Question: I was just viewing the cookies Facebook has set in my browser, when I noticed that the value for the 'expires' attribute is in a format different from that specified in the RFC 2109. The default standard is ';expires=Weekday, DD-MON-YY HH:MM::SS GMT', like . However, FB is using something like . How come it is being considered legitimate by the browsers?

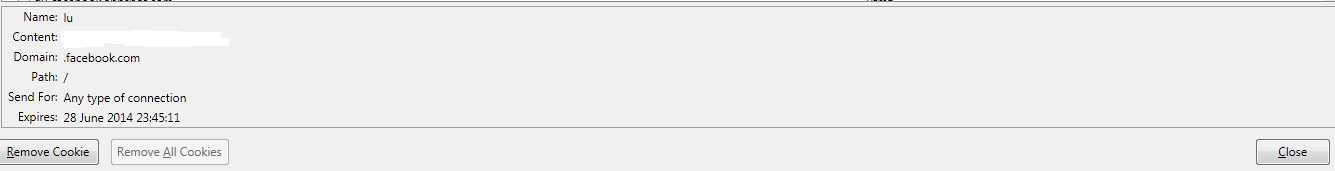
Answer: > However, FB is using something like 06 October 2012 20:42:03.
No, that's just how browser is the date to you.
Use Firebug or a similar tool, and have a look at the original HTTP Response Headers - and you'll see that Facebook uses the date format as it is defined for cookies: 'Thu, 01-Jan-1970 00:00:01 GMT'